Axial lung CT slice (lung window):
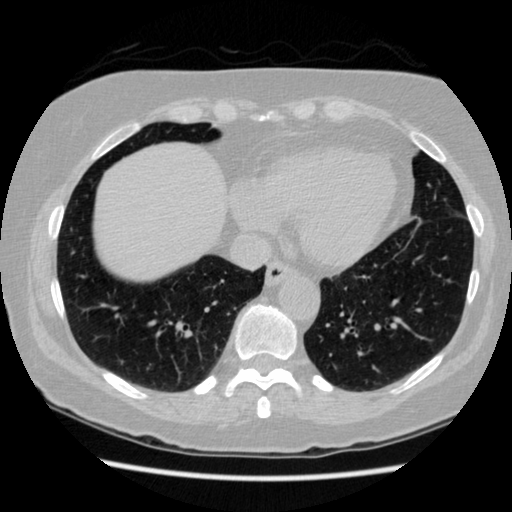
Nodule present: no